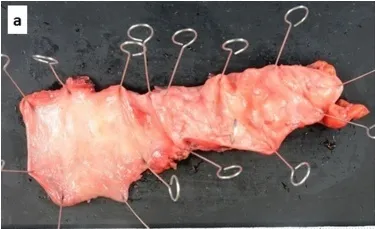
The resected specimen showed the appendiceal wall was fibrotic, enlargement, and thickness. There was no evidence of appendiceal rupture or serosal mucin extravasation (a).
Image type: pathology (fish)